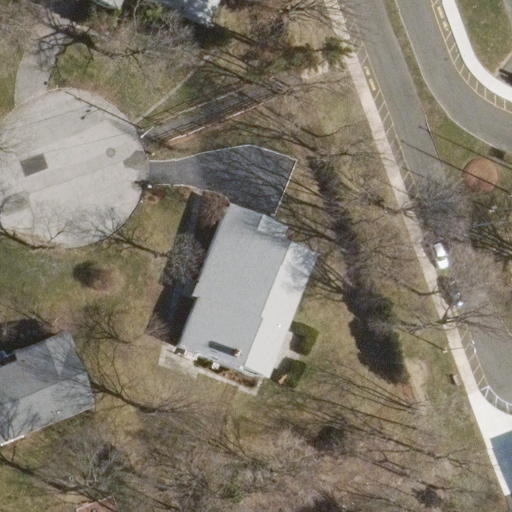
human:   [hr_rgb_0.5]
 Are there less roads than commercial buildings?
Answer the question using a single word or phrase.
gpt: no

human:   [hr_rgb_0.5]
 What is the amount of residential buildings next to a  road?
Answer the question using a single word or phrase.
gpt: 3

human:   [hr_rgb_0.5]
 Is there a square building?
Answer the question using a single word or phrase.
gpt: no

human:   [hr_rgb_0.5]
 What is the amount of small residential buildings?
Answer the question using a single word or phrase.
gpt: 0

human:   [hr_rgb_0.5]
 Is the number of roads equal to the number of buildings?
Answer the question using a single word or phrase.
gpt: no

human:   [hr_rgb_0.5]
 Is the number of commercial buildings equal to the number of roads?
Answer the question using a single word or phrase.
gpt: no

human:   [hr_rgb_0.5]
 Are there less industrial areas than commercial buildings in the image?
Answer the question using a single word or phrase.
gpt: no

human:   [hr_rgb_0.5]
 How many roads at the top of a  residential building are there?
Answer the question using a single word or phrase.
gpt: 2

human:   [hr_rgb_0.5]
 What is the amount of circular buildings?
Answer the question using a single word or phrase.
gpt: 0

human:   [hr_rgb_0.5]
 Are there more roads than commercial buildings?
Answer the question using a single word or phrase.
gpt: yes

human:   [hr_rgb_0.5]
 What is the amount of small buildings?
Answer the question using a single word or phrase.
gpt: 0

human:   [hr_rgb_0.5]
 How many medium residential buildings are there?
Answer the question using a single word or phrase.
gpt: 2

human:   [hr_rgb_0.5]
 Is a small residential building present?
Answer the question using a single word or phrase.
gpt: no

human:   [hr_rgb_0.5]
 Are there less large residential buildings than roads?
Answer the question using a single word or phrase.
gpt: yes

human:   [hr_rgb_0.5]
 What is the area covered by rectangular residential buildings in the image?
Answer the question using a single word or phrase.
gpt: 0m2

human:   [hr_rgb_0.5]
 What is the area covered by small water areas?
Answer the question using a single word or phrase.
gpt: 0m2

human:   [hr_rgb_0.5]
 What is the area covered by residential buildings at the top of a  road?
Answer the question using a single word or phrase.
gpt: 456m2

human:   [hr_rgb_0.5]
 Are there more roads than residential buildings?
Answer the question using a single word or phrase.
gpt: no

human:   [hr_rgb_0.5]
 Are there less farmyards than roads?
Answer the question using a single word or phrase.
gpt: yes

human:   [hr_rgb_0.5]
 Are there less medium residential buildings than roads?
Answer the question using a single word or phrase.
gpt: no

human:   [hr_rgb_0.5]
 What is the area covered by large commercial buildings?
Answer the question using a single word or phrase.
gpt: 0m2

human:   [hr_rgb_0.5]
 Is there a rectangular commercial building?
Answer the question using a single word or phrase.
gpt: no

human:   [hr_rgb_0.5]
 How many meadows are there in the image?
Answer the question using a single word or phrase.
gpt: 0

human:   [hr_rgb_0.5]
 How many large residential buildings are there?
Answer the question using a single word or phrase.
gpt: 1

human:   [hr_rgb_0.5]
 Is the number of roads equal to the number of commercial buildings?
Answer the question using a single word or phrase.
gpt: no

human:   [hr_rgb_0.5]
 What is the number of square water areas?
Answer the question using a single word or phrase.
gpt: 0

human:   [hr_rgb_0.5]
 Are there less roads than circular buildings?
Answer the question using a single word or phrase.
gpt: no

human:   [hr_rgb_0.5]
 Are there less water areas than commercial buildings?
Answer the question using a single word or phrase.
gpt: no

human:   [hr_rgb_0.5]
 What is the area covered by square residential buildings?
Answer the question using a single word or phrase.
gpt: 0m2

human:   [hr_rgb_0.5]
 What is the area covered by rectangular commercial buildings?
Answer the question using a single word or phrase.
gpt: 0m2

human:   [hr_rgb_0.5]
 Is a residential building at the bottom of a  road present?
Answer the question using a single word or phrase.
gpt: yes

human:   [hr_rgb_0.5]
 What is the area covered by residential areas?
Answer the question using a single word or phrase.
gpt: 0m2

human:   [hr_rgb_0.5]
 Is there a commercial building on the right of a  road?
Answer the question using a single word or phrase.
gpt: no

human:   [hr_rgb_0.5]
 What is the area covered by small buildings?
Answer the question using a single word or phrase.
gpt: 0m2

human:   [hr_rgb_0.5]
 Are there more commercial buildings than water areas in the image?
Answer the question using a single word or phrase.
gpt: no

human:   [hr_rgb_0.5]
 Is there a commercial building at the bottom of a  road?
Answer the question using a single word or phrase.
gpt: no